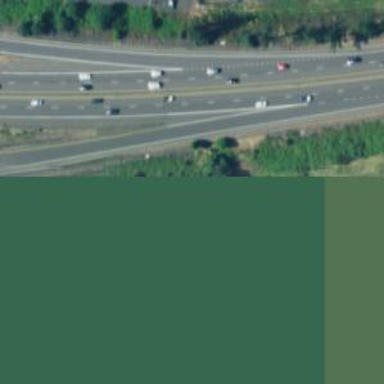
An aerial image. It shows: Asphalt motorway link.